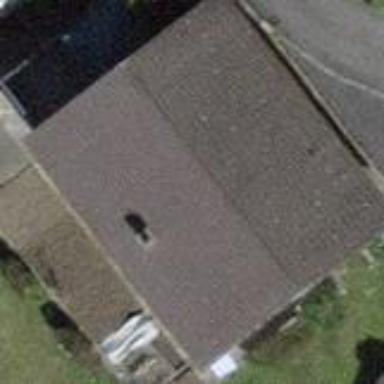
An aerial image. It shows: Residential building with tile roof.